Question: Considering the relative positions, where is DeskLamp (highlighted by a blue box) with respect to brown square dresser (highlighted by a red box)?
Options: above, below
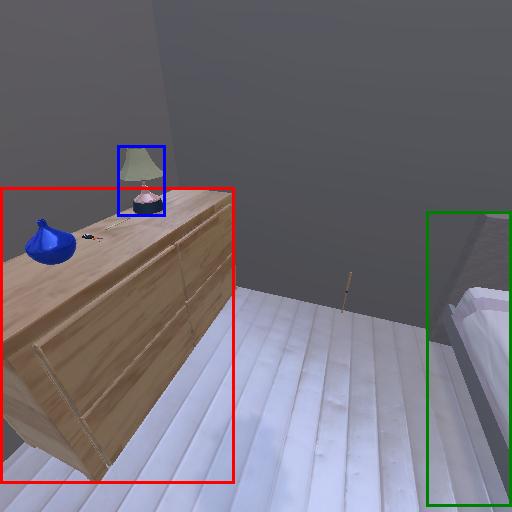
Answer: above